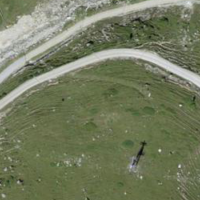
EUNIS habitat code: 26
Species observed at this site:
Fabriciana niobe